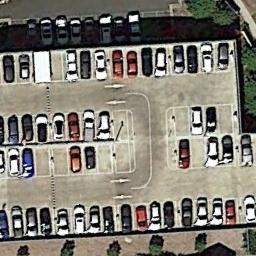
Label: parking_lot